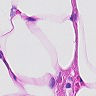
Metastatic tissue present: no